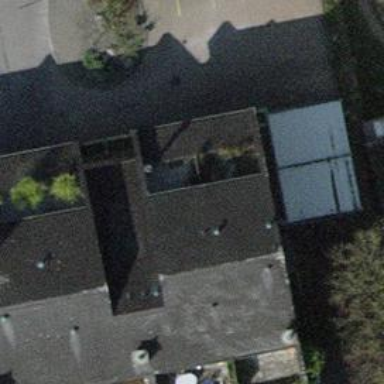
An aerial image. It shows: Restaurant.